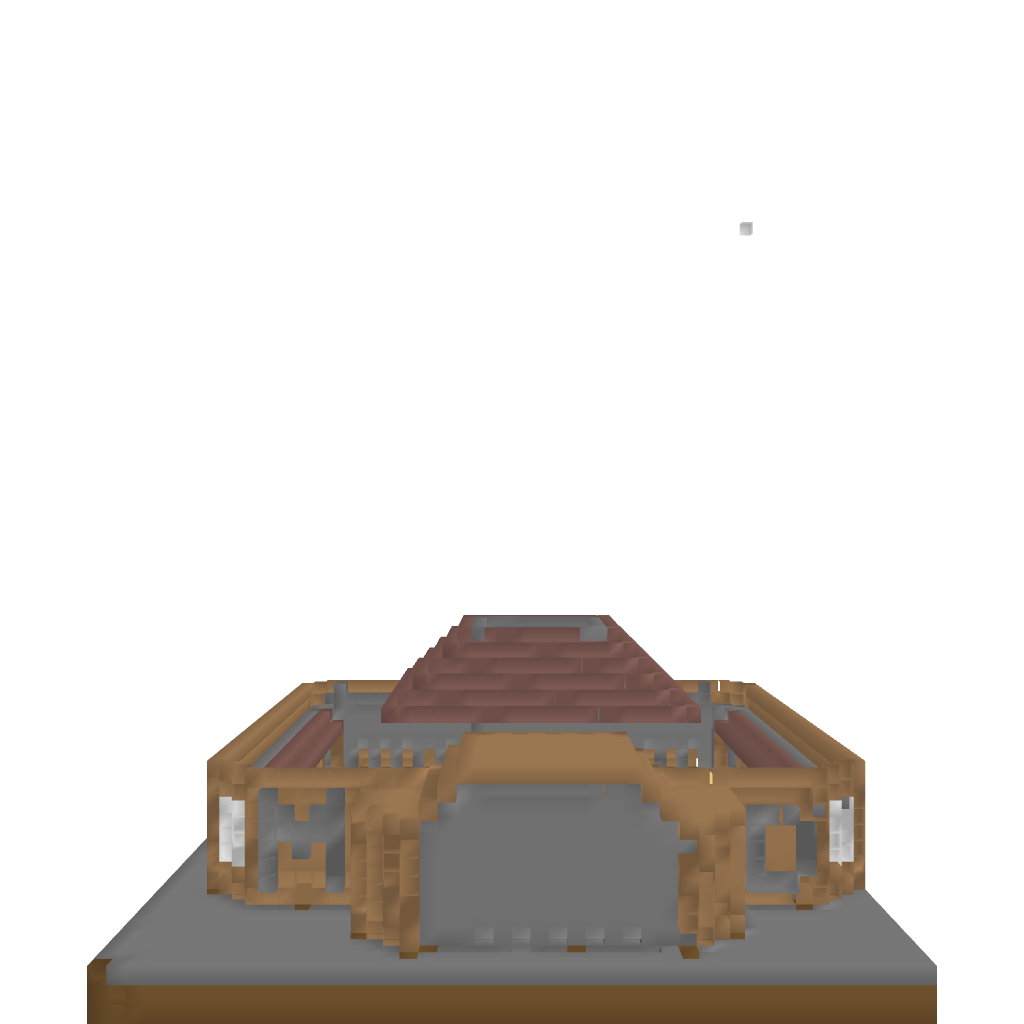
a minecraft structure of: MobArena bad low quality